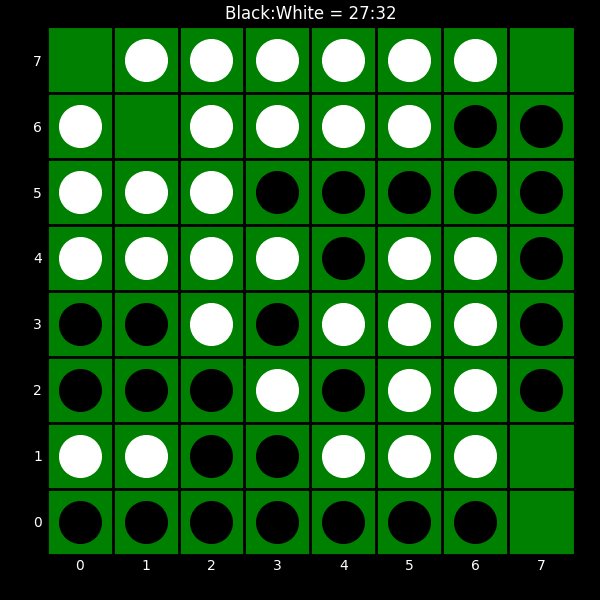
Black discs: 27
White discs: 32